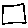
Label: square